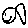
Label: fish